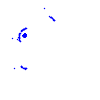
Particle: pion